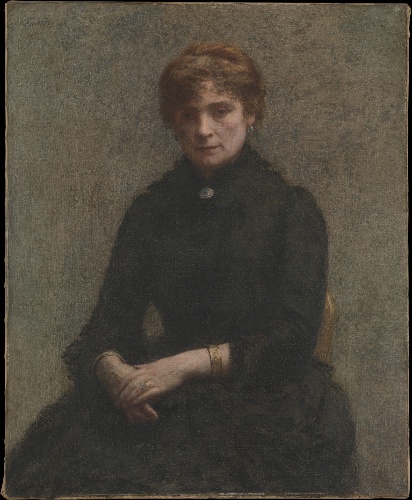
Title: Portrait of a Woman
Artist: Henri Fantin-Latour
Artist bio: French, Grenoble 1836–1904 Buré
Date: 1885
Object type: Painting
Classification: Paintings
Medium: Oil on canvas
Dimensions: 39 1/2 x 32 in. (100.3 x 81.3 cm)
Department: European Paintings
Credit line: Catharine Lorillard Wolfe Collection, Wolfe Fund, 1910
Accession year: 1910
Repository: Metropolitan Museum of Art, New York, NY
Tags: Portraits|Women